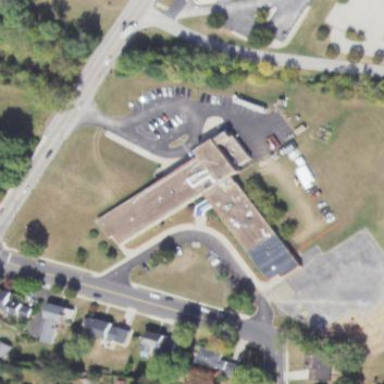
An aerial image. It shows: School building.